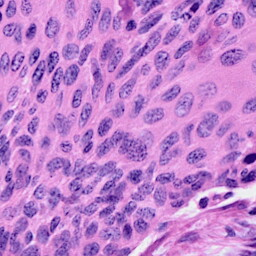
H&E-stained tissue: Cervix